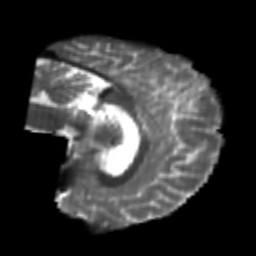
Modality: T2w
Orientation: sagittal
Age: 25
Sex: male
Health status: healthy
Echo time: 0.074 s